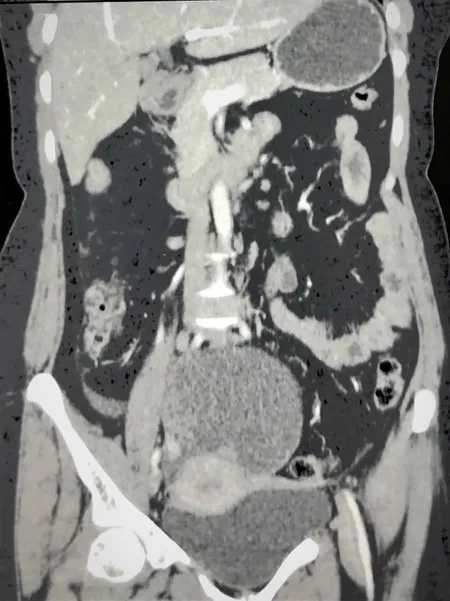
Magnetic resonance imaging (T1 weighted) shows a solid cystic ovarian mass with internal septations.
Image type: radiology (ct)